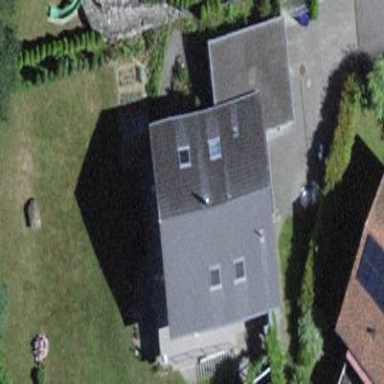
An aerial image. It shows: Simple house.